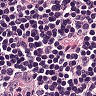
Metastatic tissue present: no